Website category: sports
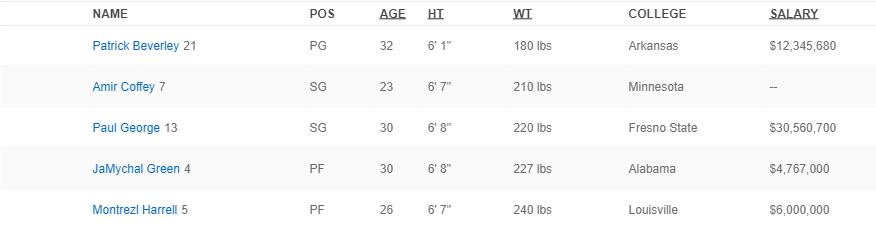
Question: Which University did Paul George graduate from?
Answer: Fresno State

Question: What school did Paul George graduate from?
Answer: Fresno State

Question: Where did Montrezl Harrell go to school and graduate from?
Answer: Louisville

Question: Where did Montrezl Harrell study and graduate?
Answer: Louisville

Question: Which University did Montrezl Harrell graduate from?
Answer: Louisville

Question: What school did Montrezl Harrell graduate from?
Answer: Louisville

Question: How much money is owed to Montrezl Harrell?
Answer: $6,000,000

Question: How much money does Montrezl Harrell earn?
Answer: $6,000,000

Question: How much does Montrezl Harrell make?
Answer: $6,000,000

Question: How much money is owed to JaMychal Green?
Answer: $4,767,000

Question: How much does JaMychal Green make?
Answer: $4,767,000

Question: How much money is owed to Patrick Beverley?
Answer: $12,345,680

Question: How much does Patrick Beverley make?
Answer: $12,345,680

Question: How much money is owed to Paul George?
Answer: $30,560,700

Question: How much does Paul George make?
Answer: $30,560,700

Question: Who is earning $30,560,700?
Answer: Paul George

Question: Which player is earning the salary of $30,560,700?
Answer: Paul George

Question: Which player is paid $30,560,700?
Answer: Paul George

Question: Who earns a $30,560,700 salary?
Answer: Paul George

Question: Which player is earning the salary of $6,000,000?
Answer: Montrezl Harrell

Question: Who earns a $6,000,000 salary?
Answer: Montrezl Harrell

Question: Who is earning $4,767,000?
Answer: JaMychal Green

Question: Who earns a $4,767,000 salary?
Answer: JaMychal Green

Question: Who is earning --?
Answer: Amir Coffey

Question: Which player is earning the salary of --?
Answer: Amir Coffey

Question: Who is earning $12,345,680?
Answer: Patrick Beverley

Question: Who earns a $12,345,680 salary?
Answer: Patrick Beverley

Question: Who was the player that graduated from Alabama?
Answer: JaMychal Green

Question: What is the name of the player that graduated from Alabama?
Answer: JaMychal Green

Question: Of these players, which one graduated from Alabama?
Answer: JaMychal Green

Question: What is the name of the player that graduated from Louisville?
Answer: Montrezl Harrell

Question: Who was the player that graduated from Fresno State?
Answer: Paul George

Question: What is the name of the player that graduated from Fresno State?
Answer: Paul George

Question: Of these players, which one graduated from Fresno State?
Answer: Paul George

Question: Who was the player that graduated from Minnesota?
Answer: Amir Coffey

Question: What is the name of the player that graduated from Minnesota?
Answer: Amir Coffey

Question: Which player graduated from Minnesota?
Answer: Amir Coffey

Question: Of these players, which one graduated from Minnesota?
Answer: Amir Coffey

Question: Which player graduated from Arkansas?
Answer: Patrick Beverley

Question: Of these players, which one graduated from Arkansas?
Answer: Patrick Beverley